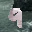
Label: 9